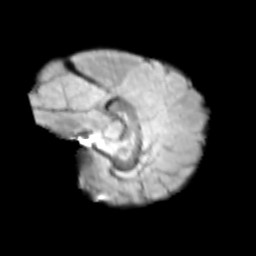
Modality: T2w
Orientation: sagittal
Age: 11
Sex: male
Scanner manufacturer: siemens
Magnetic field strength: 3 T
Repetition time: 3.8 s
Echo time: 0.07 s